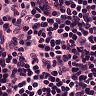
Metastatic tissue present: no